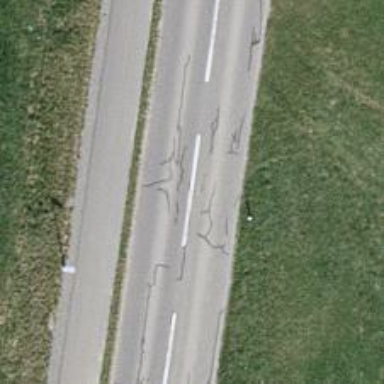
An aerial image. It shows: Tertiary road with separate cycleway.